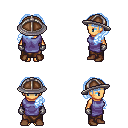
a pixel art fantasy rpg character, female body template, human, tanned skin, chain tabard jacket, robe skirt, white cyan princess hairstyle, chain helm, metal gloves, brown shoes, four views (front, back, left, right), 2x2 character sprite sheet, small pixel art, hard edges, no anti-aliasing